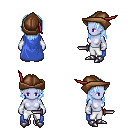
a pixel art fantasy rpg character, female body template, dark elf, purple skin, blue cape, white pants, white cyan long hairstyle, leather cap, white cloth bracers, metal boots, dagger, four views (front, back, left, right), 2x2 character sprite sheet, small pixel art, hard edges, no anti-aliasing